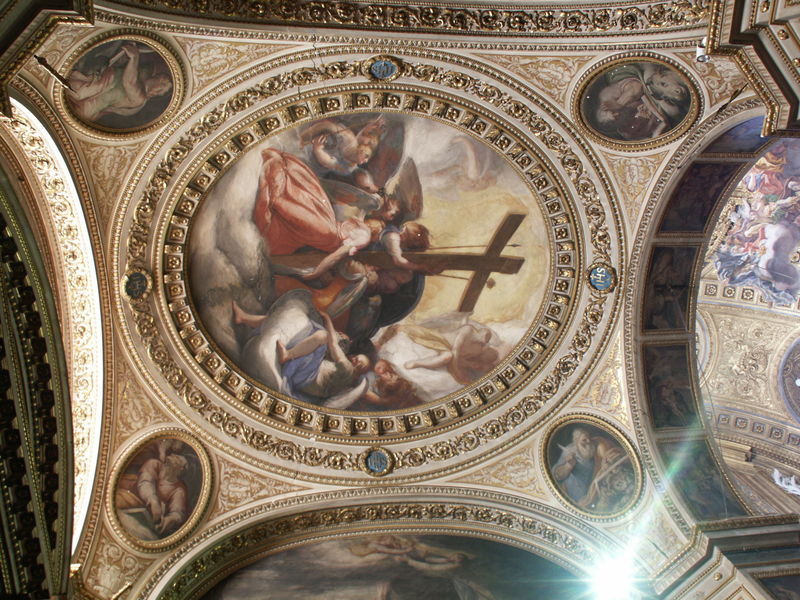
Titel: Ausstattung der zweiten Kapelle auf der Südseite von Il Gesù in Rom
Künstler: Pietro Gagliardi
Standort: Rom, Il Gesù (EU - I - Latium)
Schlagwörter: himmel, blue, church, men, people, red, religious, robes, white, women, black, figures, gilded, gold, gray, painting, yellow, pink, brown, angel, angels, cloud, clouds, heaven, sky, orange, light, gilt, oval, cock, saint, cross, wings, crucifixion, dome, basilica, cathedral, jesus, ceiling, detail, god, christ, crucifix, fresco, paitning, tod, flash, carrying, christian, mary, kreuz, christianity, bible, round, engel, mural, kirche, holy, catholicism, jesus christ, vaulted, apostles, circular, ovals, saviour, kreuzigung, sealing, himmelfahrt, portraitss, deckenmalerei, lens flare